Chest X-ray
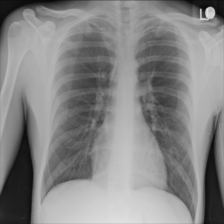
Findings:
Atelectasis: negative
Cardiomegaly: negative
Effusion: negative
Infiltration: negative
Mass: negative
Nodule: negative
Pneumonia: negative
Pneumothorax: negative
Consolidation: negative
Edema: negative
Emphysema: negative
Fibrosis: negative
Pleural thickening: negative
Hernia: negative